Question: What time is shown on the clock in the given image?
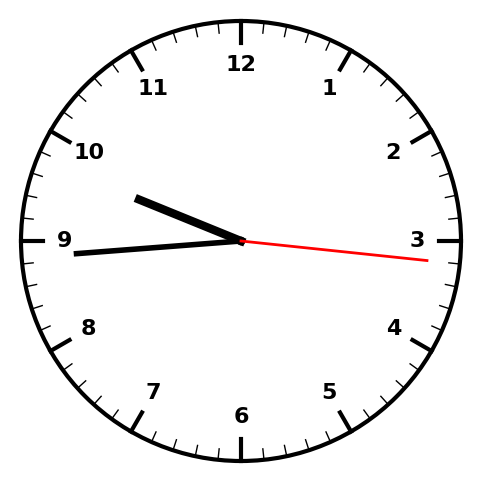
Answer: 09:44:16